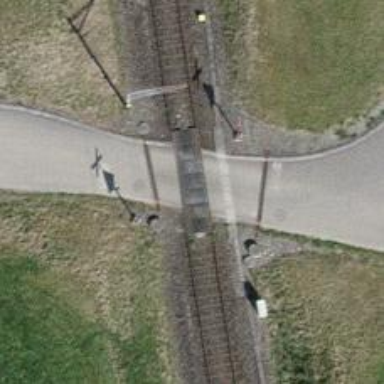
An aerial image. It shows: Railway level crossing.